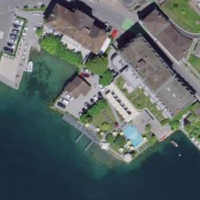
EUNIS habitat code: 54
Species observed at this site:
Anser anser
Aesculus hippocastanum